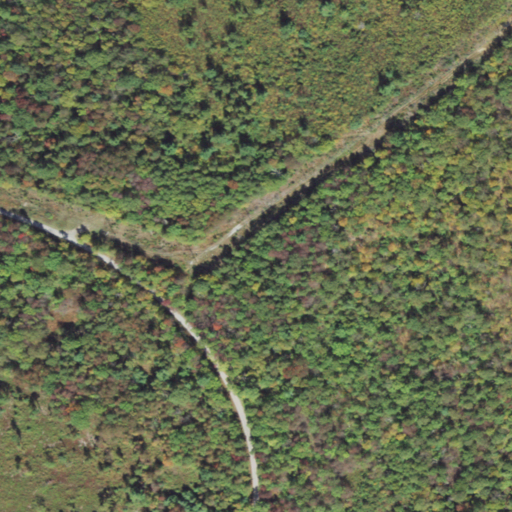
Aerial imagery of mountain in Pennsylvania named Fisher Point containing deciduous forest, mixed forest, open development, evergreen forest, and shrub